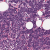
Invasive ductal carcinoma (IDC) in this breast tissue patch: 1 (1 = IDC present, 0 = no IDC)